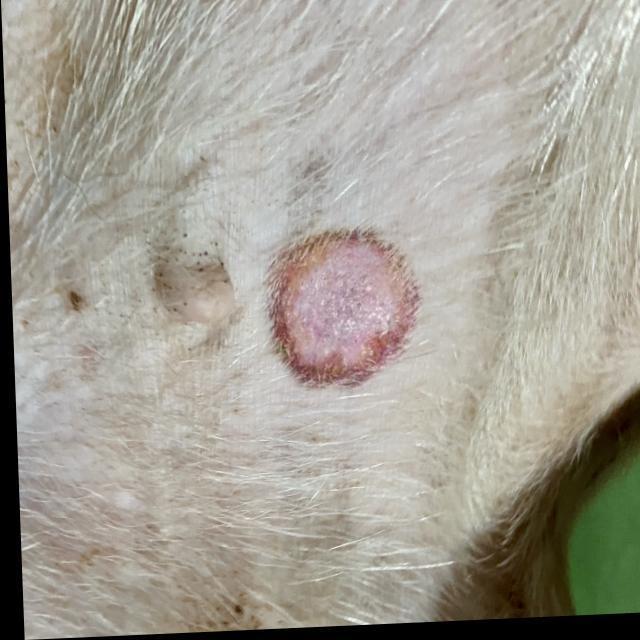
Canine ringworm (Dermatophytosis) — fungal infection caused by Microsporum or Trichophyton. Presents with circular alopecia, scaling, crusting, and broken hairs.